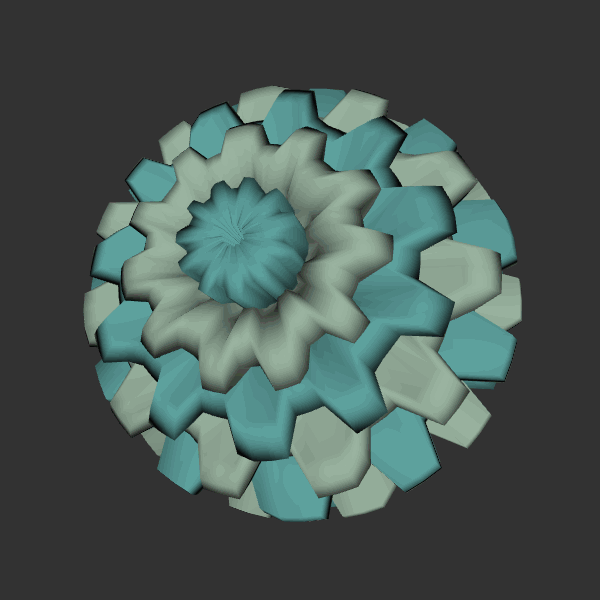
Background: dark